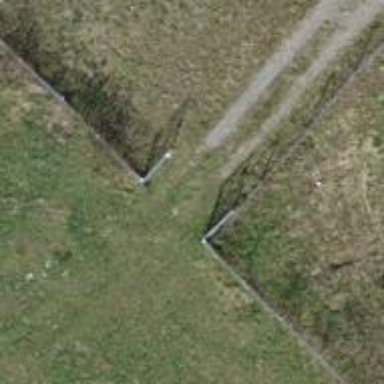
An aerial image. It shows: Fence.